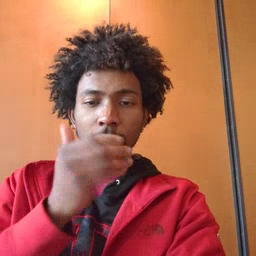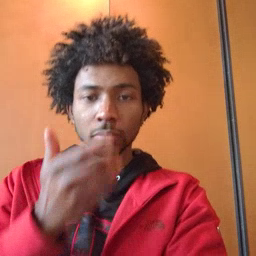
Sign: cereal